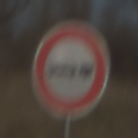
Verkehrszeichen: VerbotPersonenkraftwagenMitAnhaenger
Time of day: MorningAfternoon
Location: Outdoor (Nature)
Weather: PartlyCloudy
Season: NotSpecified
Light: Natural